Field crop: maize
Growth stage: 2
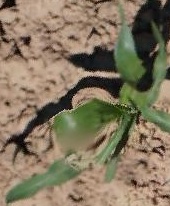
Species: maize